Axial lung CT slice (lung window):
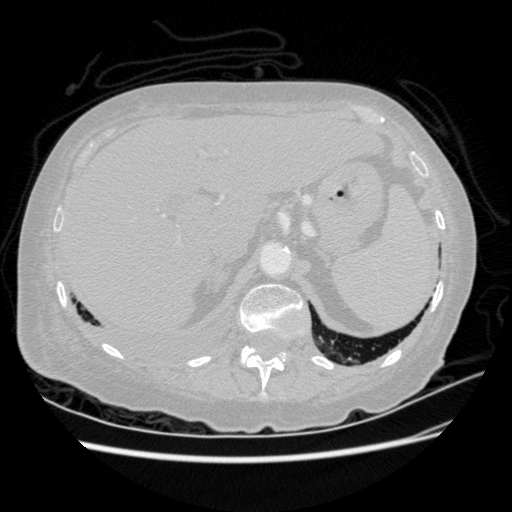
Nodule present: no